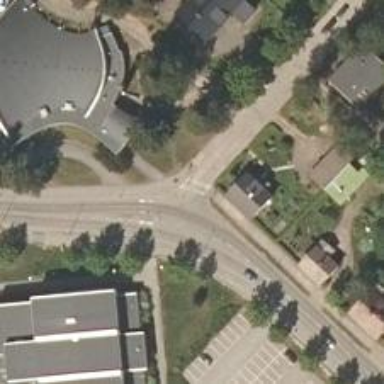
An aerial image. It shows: Asphalt footway with zebra crossing. The area is designed for shared use with cyclists.